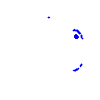
Particle: kaon